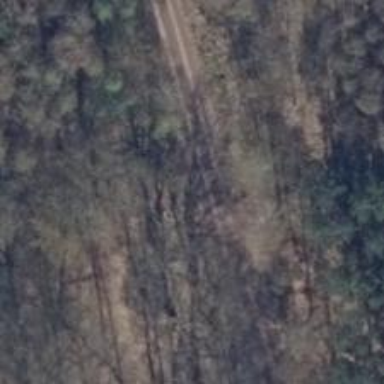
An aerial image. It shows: Dirt track road with grade 4 tracktype.